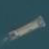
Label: Sand_carrier